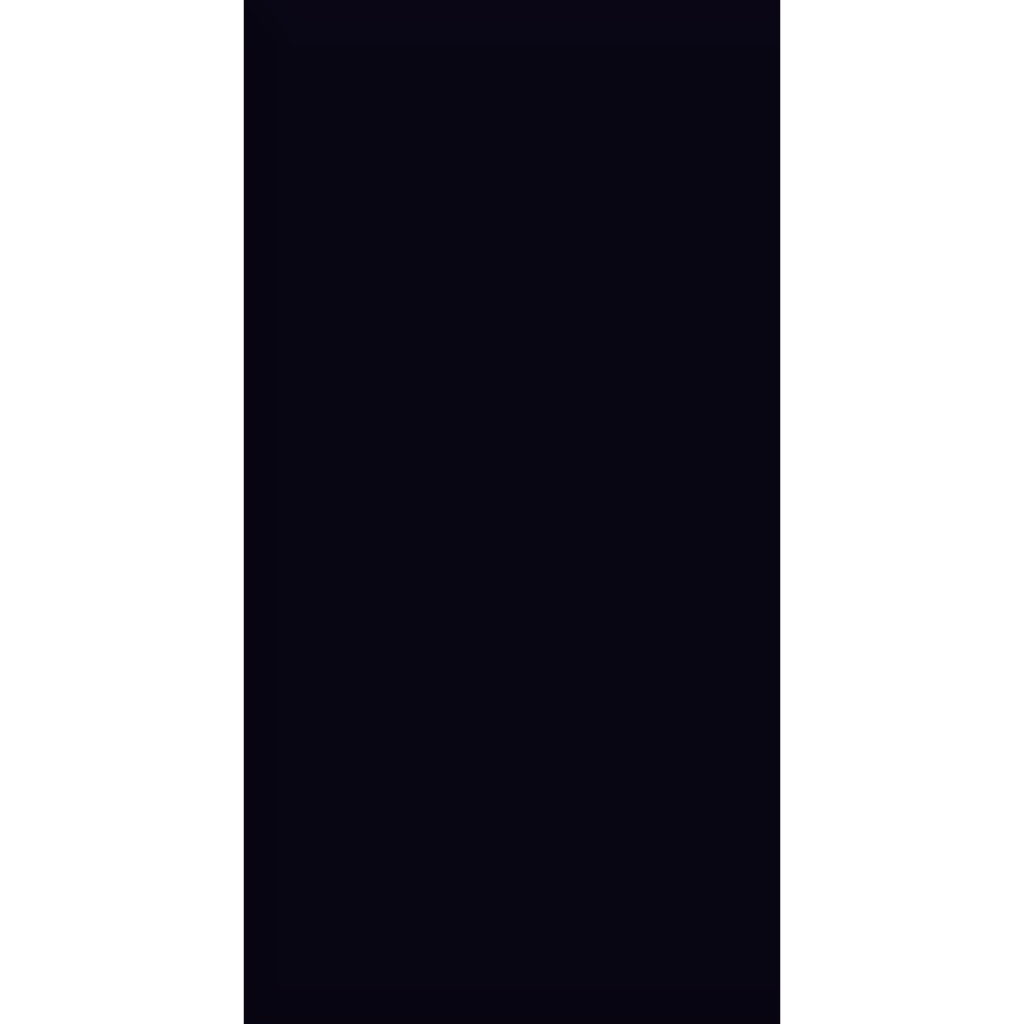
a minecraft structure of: WitchHouse